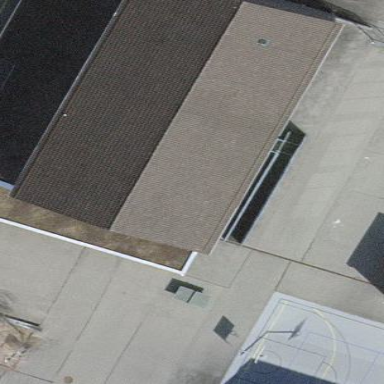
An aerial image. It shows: School building.